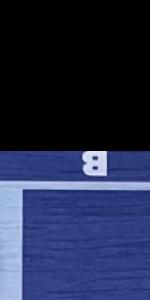
Label: Empty